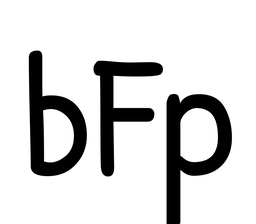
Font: PatrickHand-Regular